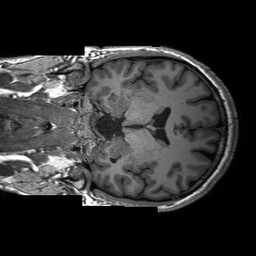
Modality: T1w
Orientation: coronal
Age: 32
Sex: male
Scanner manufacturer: siemens
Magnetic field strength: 3 T
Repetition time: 2.3 s
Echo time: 0.00233 s